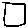
Label: square